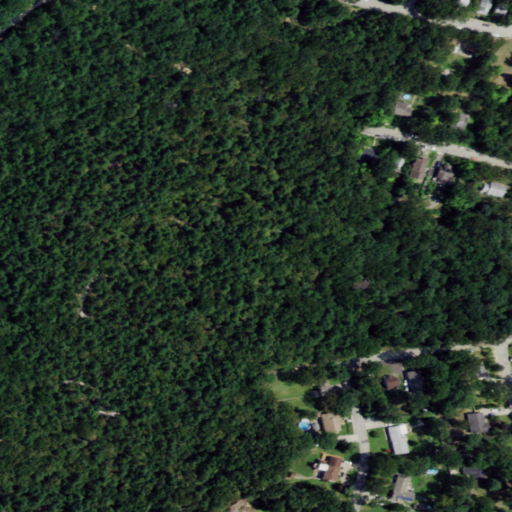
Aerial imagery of mountain in New Jersey named Pine Hill containing mixed forest, deciduous forest, open development, evergreen forest, low intensity development, pasture, and grassland